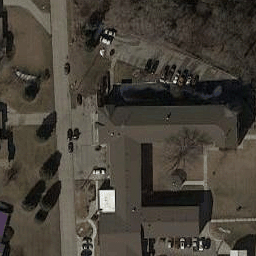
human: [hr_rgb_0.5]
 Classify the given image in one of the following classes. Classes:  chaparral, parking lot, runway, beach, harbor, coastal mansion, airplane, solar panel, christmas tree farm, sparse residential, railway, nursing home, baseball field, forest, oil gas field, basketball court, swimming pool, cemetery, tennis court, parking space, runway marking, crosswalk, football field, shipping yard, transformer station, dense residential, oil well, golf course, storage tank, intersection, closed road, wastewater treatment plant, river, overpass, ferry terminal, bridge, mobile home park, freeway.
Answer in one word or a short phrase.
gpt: nursing home